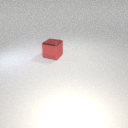
large red metal cube